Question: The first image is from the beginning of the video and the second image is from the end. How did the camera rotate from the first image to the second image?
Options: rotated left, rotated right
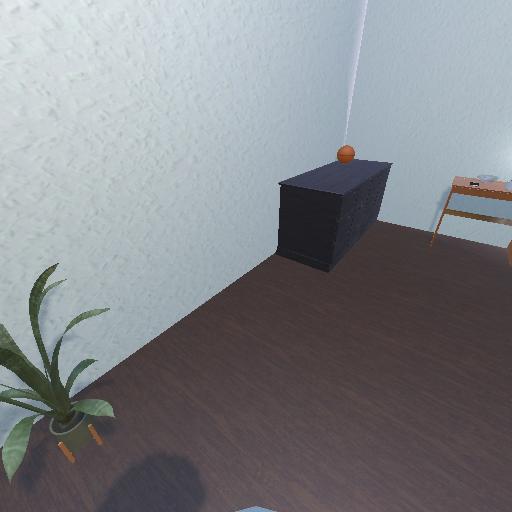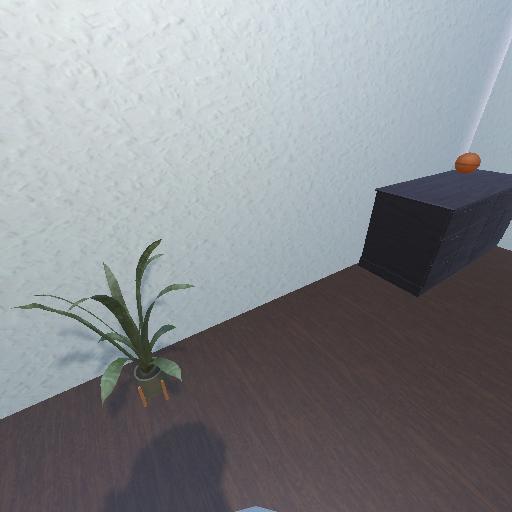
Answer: rotated left